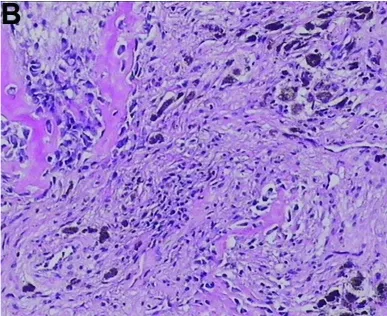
Tumor cell invasion into the surrounding sclerotin. (B) Tumor cell invasion of the bone trabecula (magnification, x40) (stain, hematoxylin and eosin).
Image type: pathology (h&e)